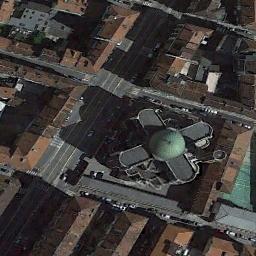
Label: church